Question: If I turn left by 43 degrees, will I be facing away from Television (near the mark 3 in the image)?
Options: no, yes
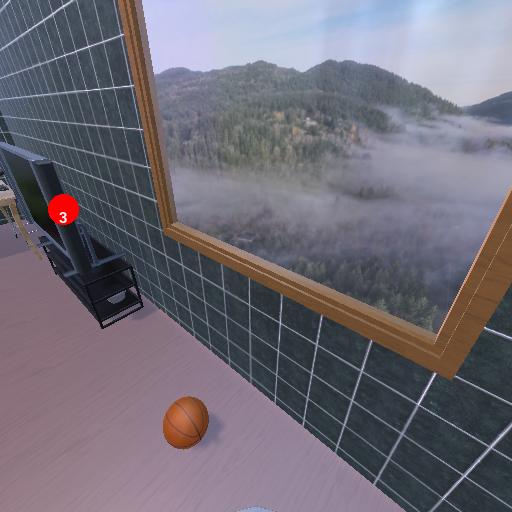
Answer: no